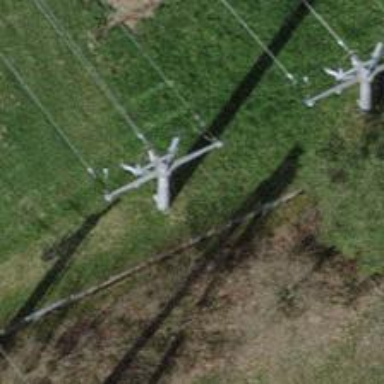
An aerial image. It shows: Power pole.